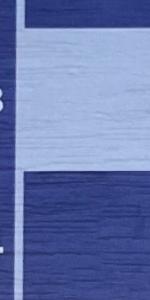
Label: Empty